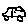
Label: car